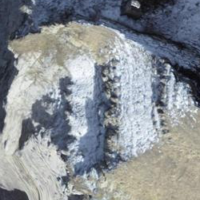
EUNIS habitat code: 48
Species observed at this site:
Pyrrhocorax graculus